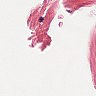
Metastatic tissue present: no